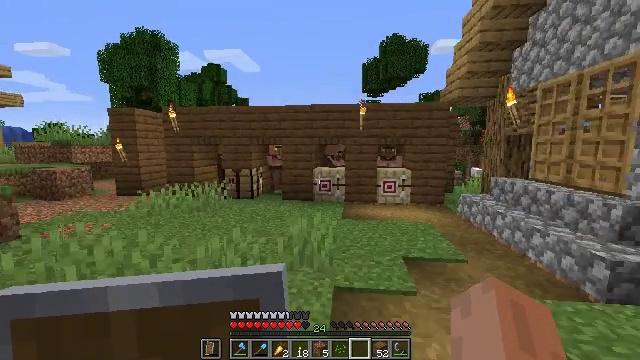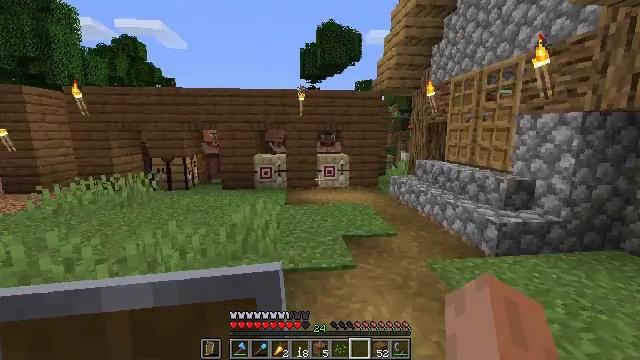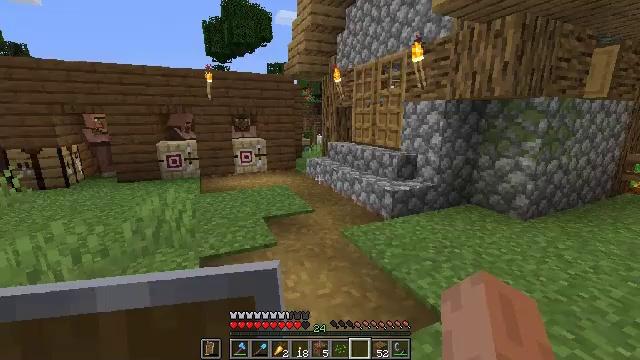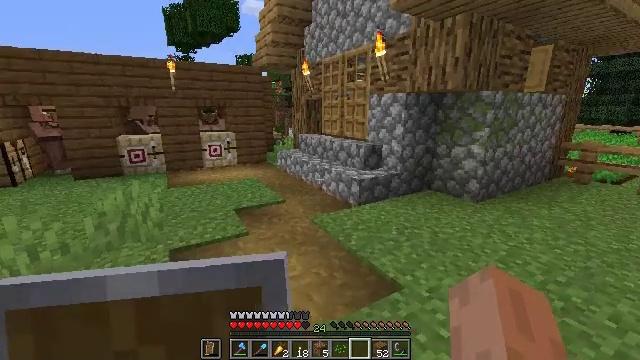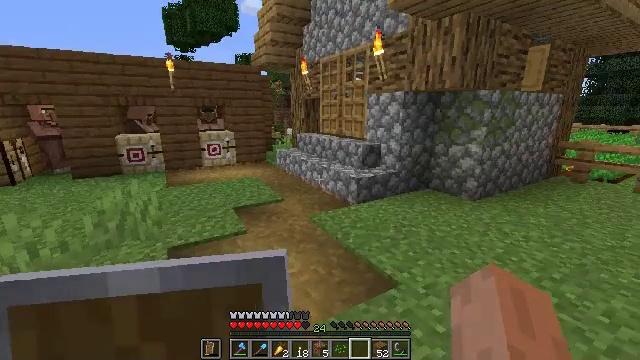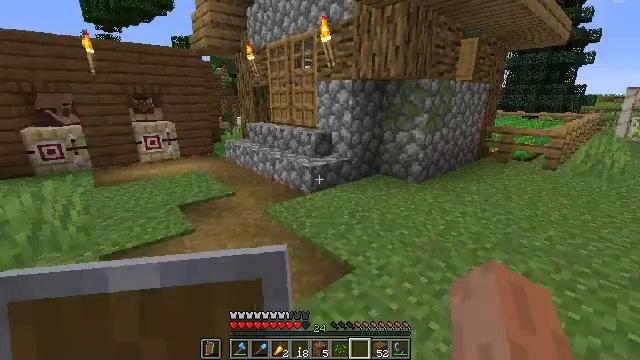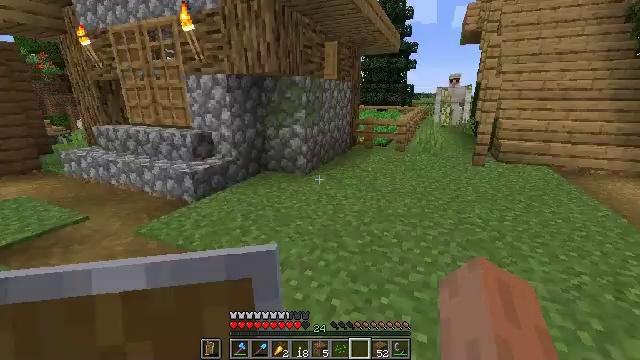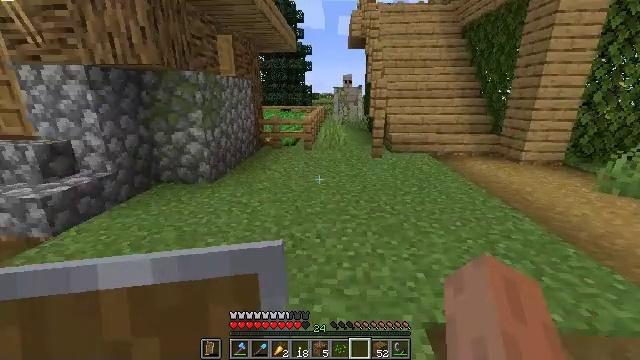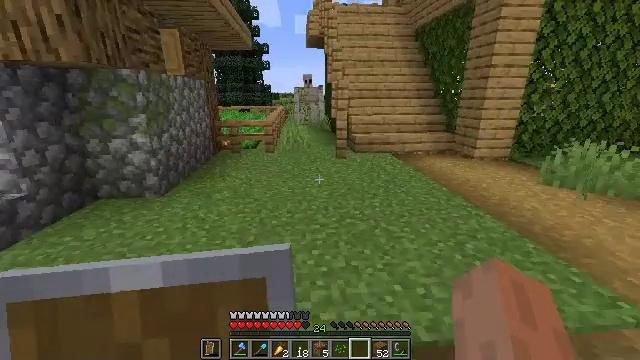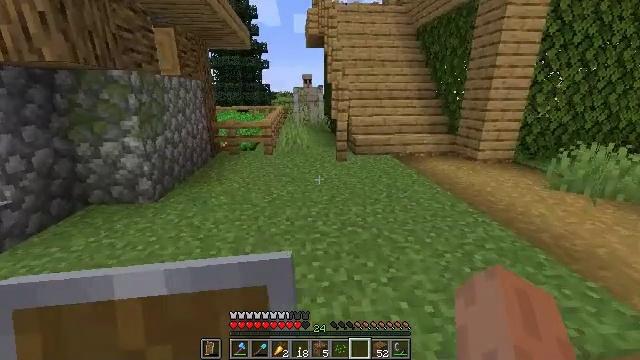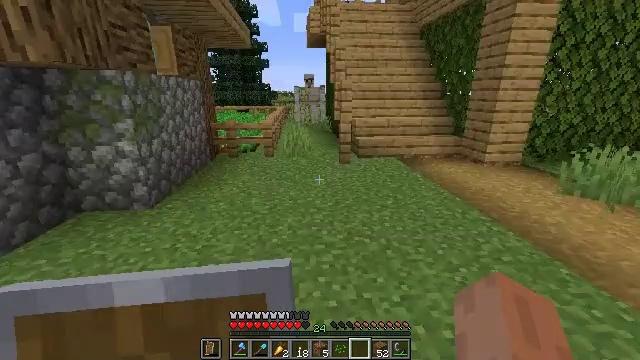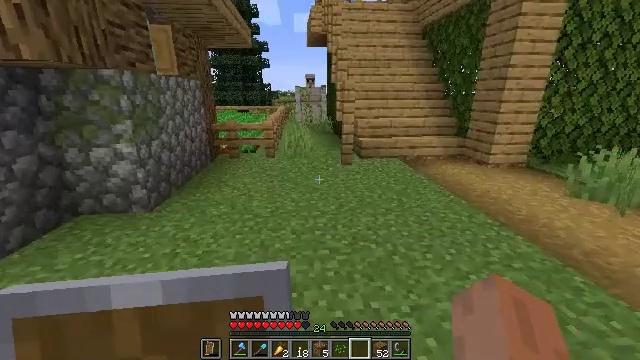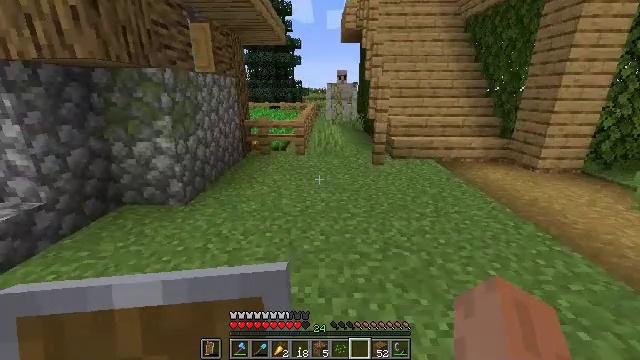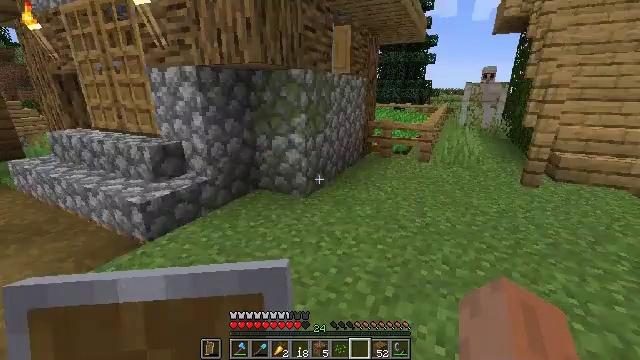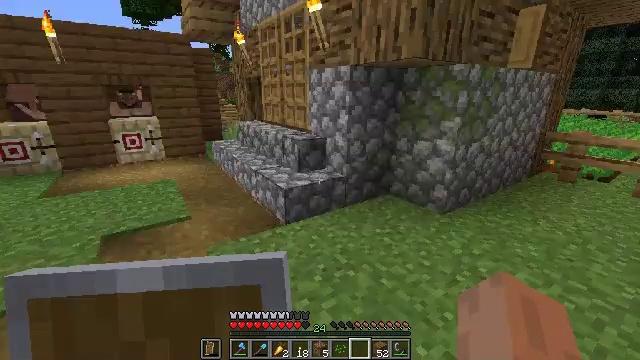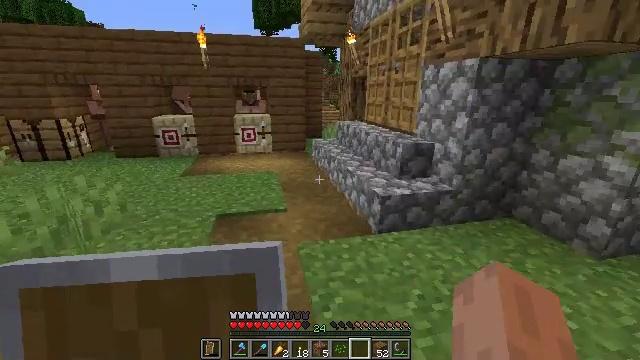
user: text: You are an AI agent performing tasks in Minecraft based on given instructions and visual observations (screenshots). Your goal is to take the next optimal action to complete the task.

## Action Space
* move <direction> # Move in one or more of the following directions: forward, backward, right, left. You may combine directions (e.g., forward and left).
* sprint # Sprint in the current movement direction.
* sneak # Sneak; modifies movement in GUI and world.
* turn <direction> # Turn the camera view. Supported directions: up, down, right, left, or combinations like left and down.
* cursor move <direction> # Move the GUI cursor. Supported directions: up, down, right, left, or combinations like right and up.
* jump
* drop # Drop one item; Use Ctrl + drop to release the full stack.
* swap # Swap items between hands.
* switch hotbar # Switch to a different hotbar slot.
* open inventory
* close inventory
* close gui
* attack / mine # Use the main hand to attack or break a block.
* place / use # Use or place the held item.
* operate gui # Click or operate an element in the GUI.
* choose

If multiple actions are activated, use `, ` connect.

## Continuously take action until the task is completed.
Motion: motion action
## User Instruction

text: Recycle the fletching table.
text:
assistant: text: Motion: move back, turn right and down
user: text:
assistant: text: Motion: turn right and down
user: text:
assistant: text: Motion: turn right and down
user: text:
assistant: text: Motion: no_op
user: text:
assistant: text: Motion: move forward, turn right and down
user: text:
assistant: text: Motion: move forward, turn right
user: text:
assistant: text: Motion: move forward, turn right
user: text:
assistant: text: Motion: move forward, turn right
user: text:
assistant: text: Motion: move forward
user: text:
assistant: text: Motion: move forward and move left
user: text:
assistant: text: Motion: move forward and move left
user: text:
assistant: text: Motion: move forward and move left, turn left
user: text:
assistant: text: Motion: move forward and move left, turn left
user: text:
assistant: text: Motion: move forward and move left, turn left
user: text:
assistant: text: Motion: move forward and move left, turn left
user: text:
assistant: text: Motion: move forward and move left, turn left
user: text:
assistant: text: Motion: move forward and move left
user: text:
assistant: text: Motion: move forward and move left
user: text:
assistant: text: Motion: move forward and move left
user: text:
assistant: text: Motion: move forward
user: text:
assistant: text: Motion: move forward
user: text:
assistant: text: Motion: move forward, turn left
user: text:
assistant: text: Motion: move forward, turn left
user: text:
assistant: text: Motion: move forward, turn left
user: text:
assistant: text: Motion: move forward, turn left
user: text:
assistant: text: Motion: move forward, turn left
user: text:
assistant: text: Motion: move forward
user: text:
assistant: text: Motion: move forward, turn left
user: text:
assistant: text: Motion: move forward
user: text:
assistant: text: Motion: move forward, switch to hotbar 1